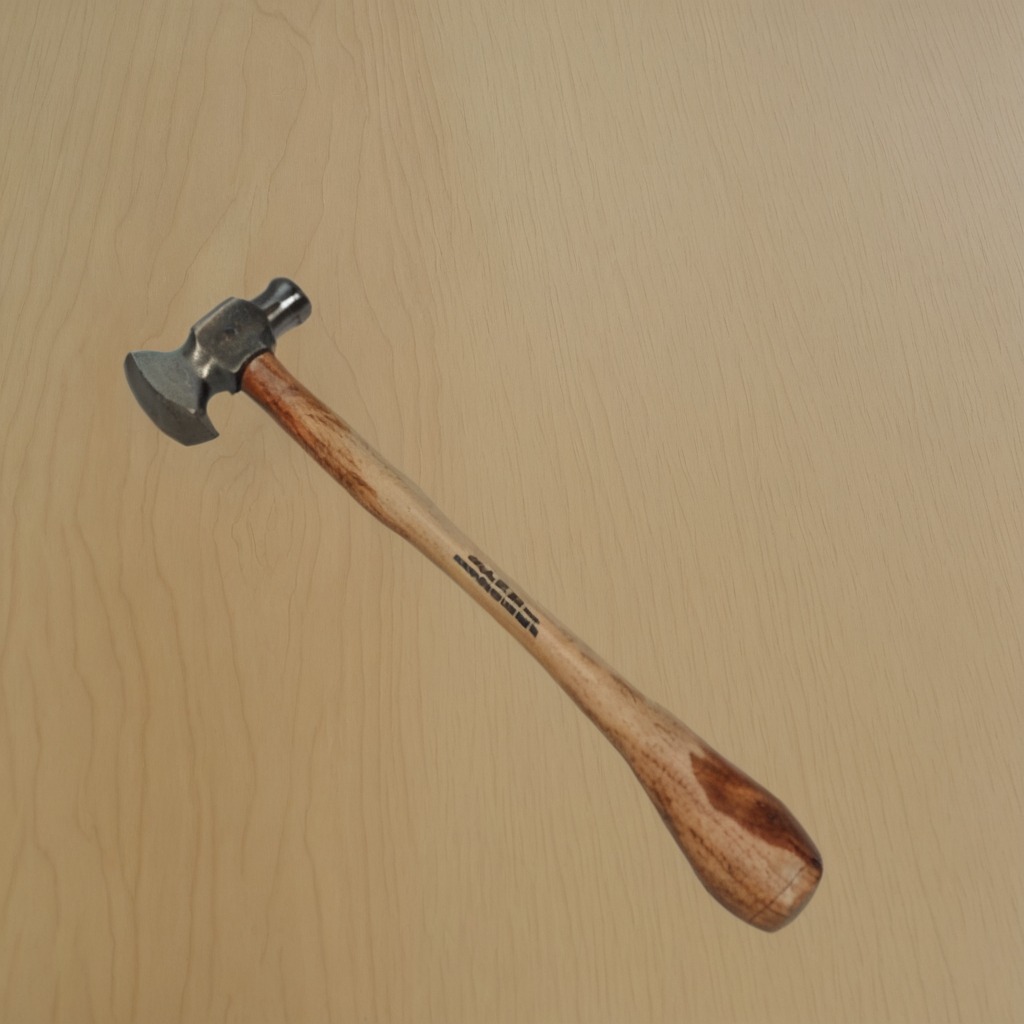
A hammer lies on the plywood surface.